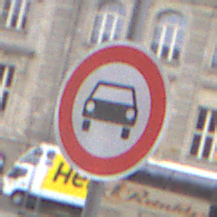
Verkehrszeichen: VerbotKraftwagen
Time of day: Midday
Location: Outdoor (Urban)
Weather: Overcast
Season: NotSpecified
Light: Natural